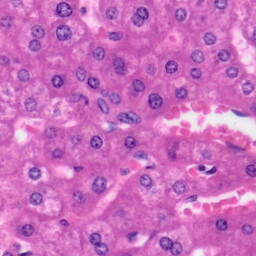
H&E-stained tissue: Liver